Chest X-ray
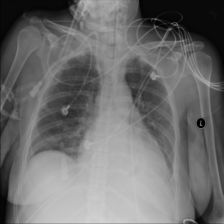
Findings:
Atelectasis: negative
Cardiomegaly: negative
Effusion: negative
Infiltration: negative
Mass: negative
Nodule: negative
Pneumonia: negative
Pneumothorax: negative
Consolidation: negative
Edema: negative
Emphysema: negative
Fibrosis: negative
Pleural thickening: negative
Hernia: negative